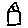
Label: house